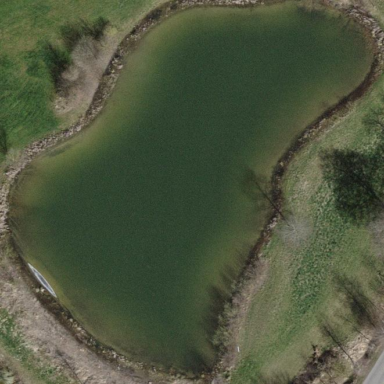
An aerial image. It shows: Scenic view of water hazard on golf course. The natural water feature adds beauty to the landscape.